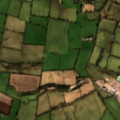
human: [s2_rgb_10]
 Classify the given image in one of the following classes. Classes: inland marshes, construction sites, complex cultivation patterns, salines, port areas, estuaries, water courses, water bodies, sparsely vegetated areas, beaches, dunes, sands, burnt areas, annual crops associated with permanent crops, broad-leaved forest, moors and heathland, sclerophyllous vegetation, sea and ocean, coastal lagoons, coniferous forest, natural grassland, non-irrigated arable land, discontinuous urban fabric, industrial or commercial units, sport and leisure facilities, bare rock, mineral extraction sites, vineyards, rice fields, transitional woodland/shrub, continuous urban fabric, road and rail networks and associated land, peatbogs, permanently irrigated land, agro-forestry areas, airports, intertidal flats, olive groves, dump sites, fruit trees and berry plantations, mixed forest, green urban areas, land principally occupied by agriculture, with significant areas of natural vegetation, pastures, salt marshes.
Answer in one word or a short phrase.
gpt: non-irrigated arable land, pastures